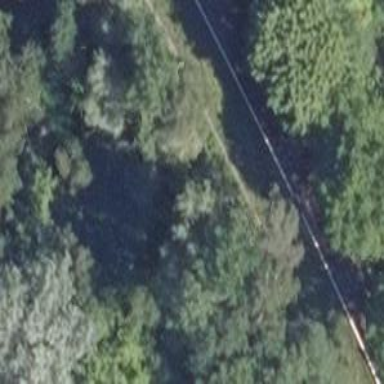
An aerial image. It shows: Historic railway embankment.